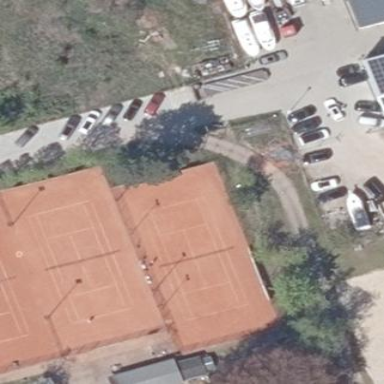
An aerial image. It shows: Tennis court in leisure pitch.